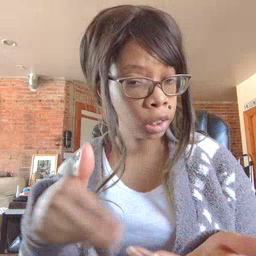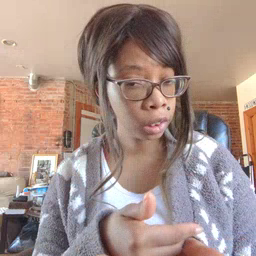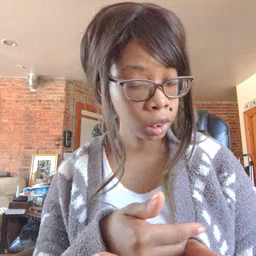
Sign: all